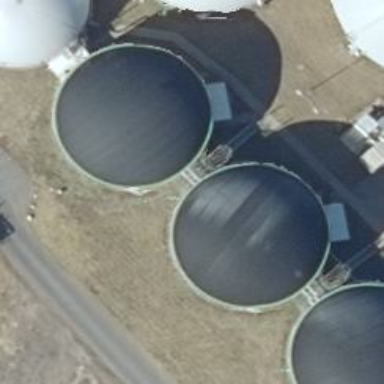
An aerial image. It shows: Storage tank that is man-made.